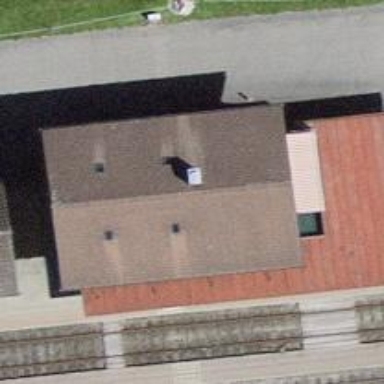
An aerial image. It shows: Railway station.